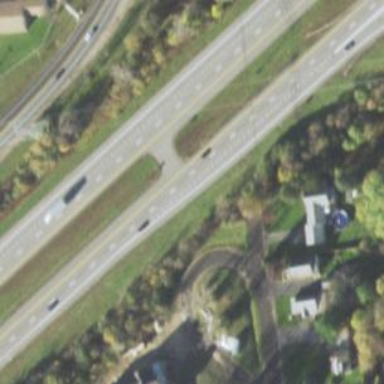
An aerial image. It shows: Asphalt motorway.